Question:
What's the shortcut for previewing in web-broswer for Aptana Studio 3? I have been looking all around, but still couldn't find it.
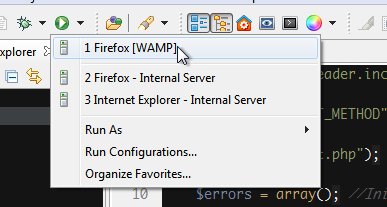
Answer: There is no default keybinding for previewing the file, but you could define one from the Preferences > General > Key page and looking for "Show Preview":

Hope this helps.